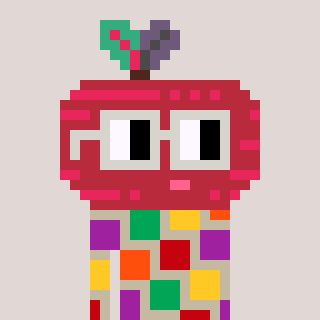
a pixel art character with square light gray glasses, a beet-shaped head and a bege-colored body on a warm background